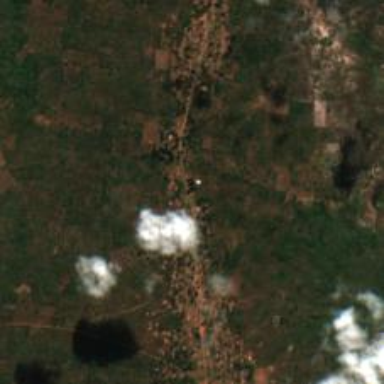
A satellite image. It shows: Village.